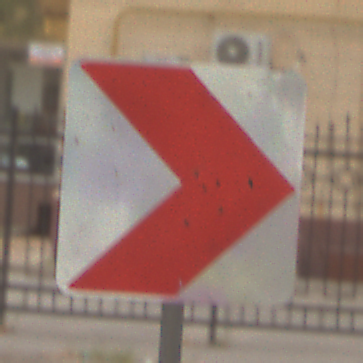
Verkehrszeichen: RichtungstafelnInKurvenKleinLinks
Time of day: MorningAfternoon
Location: Outdoor (Urban)
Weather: Overcast
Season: NotSpecified
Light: Natural